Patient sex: M
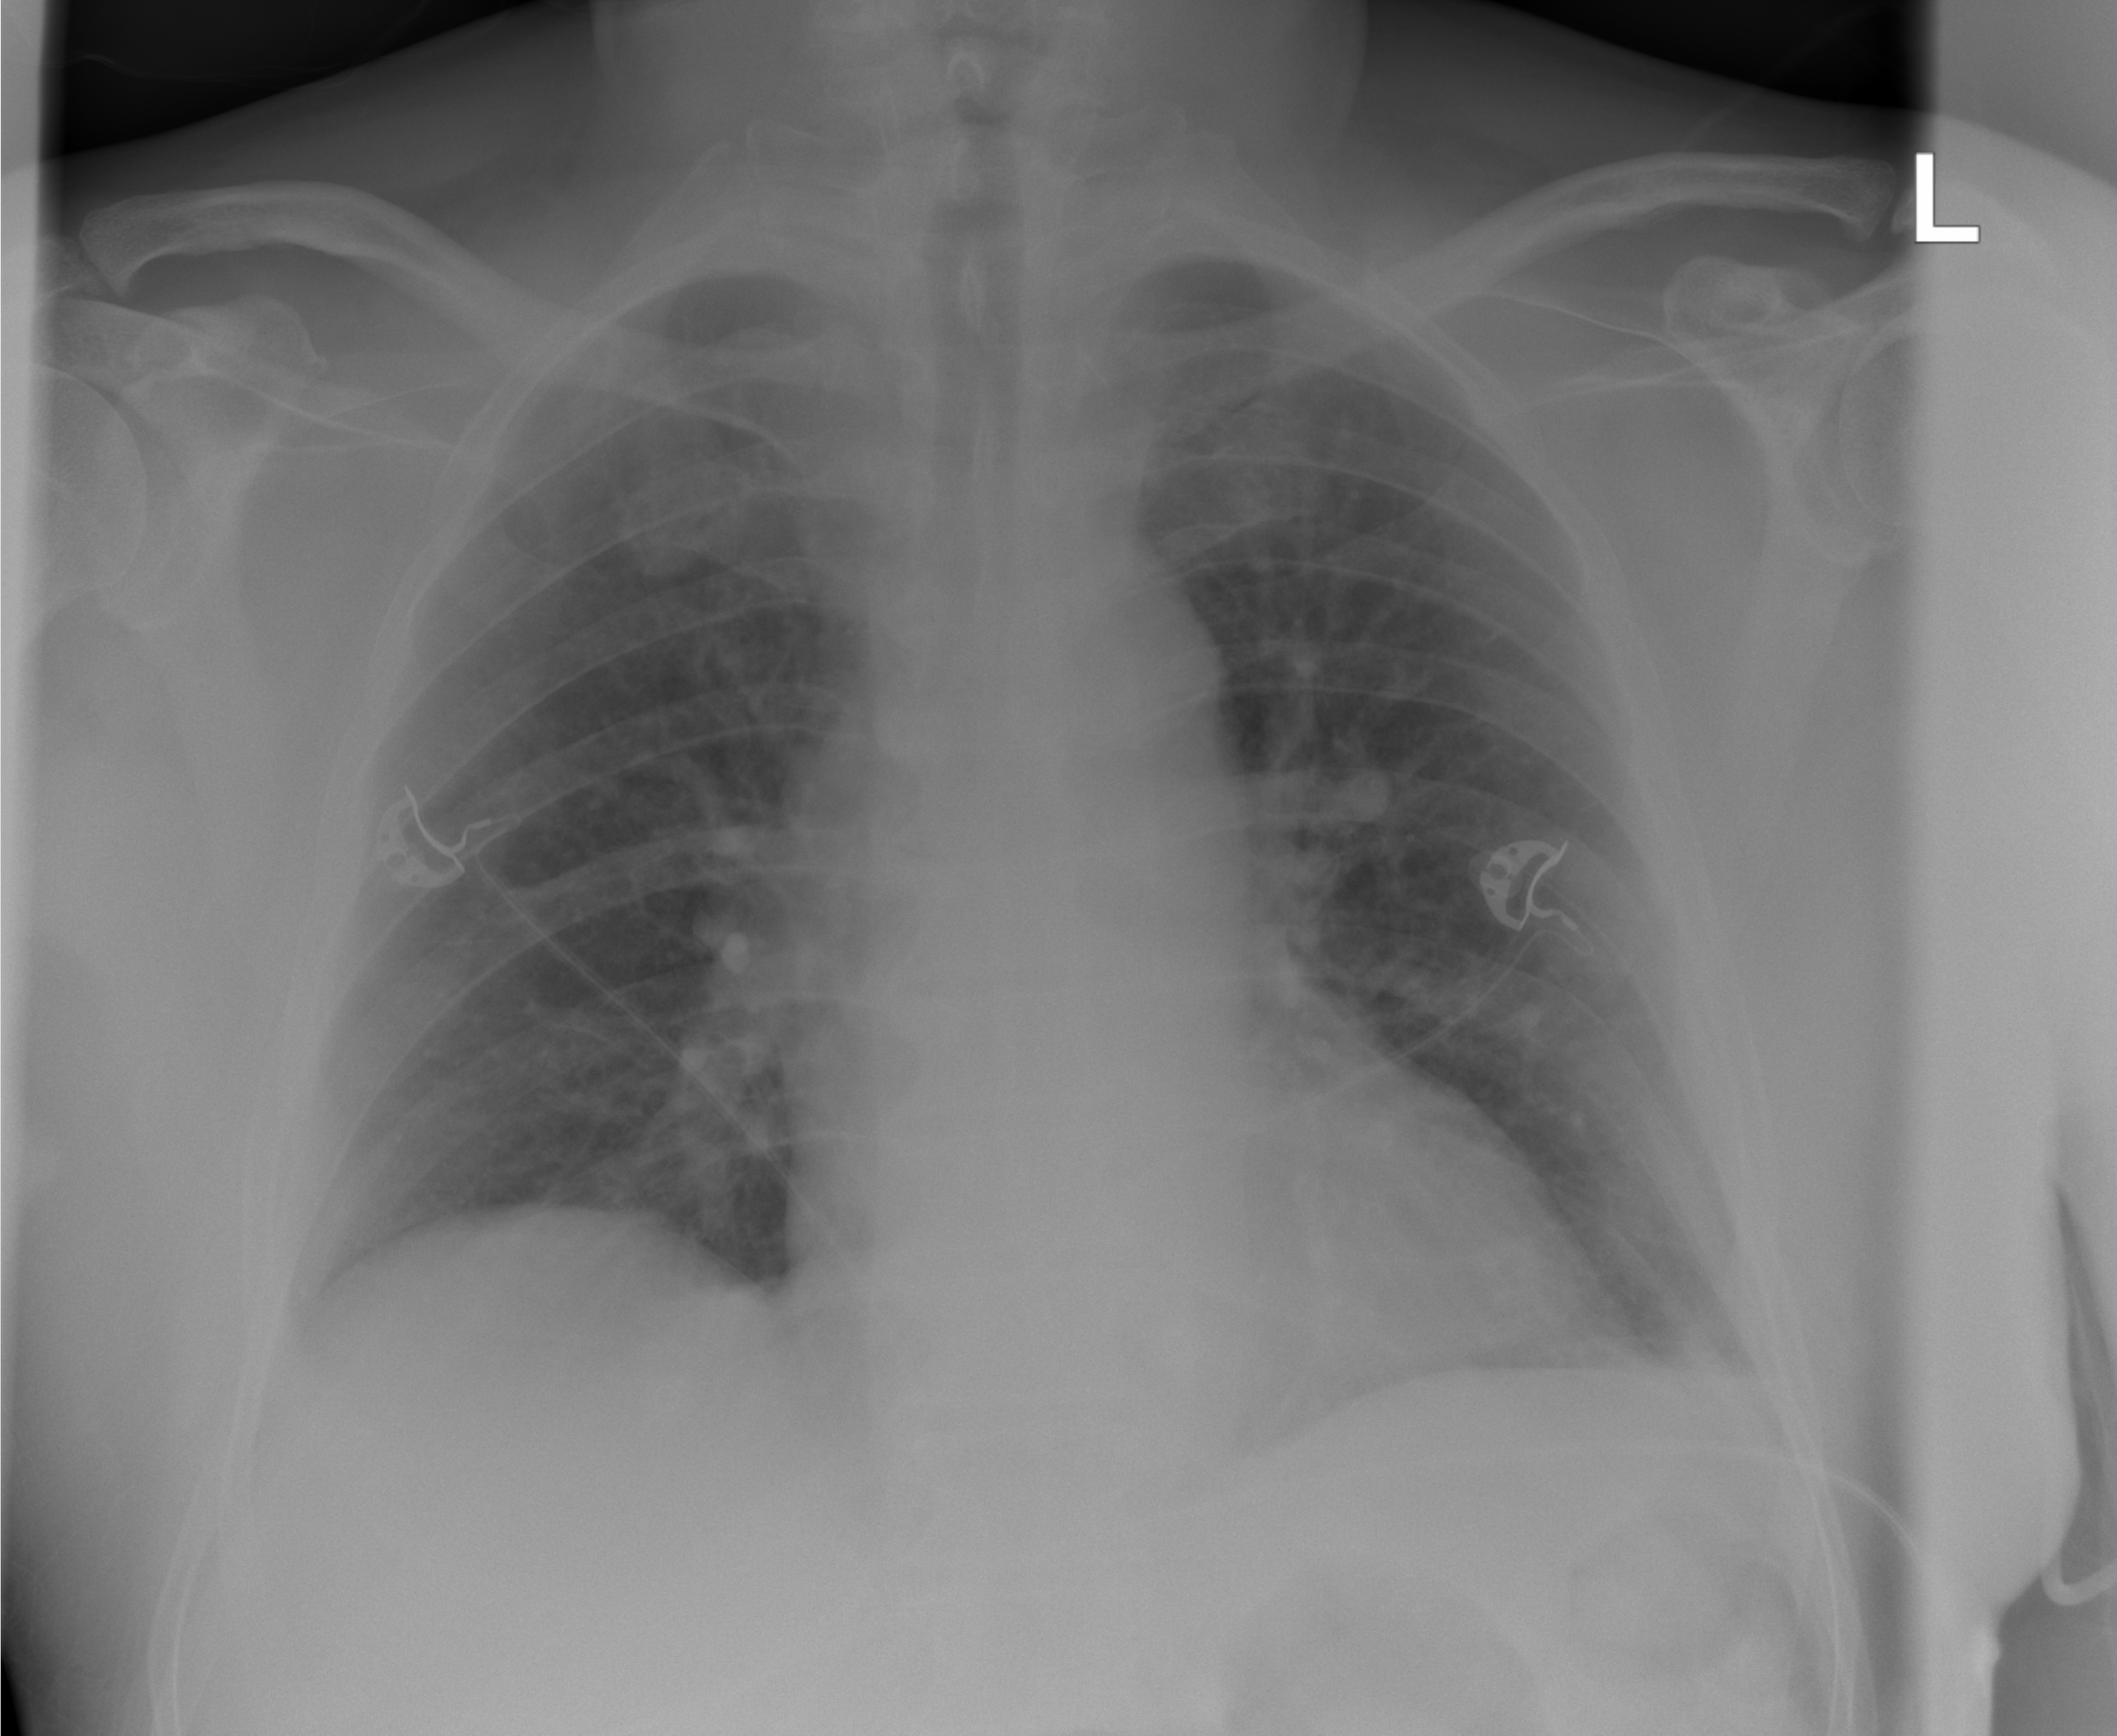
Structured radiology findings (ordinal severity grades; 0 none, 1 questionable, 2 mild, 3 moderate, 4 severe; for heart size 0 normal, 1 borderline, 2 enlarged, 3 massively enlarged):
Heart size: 0
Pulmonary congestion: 0
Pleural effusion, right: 0
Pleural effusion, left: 0
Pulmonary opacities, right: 0
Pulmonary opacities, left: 0
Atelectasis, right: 0
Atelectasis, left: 1